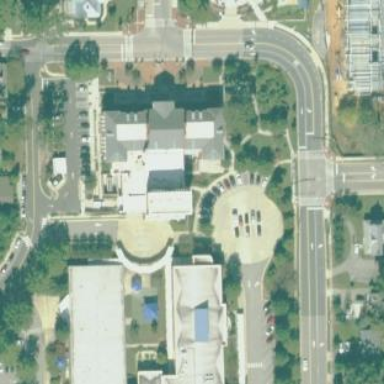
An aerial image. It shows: Arts center housed in building.